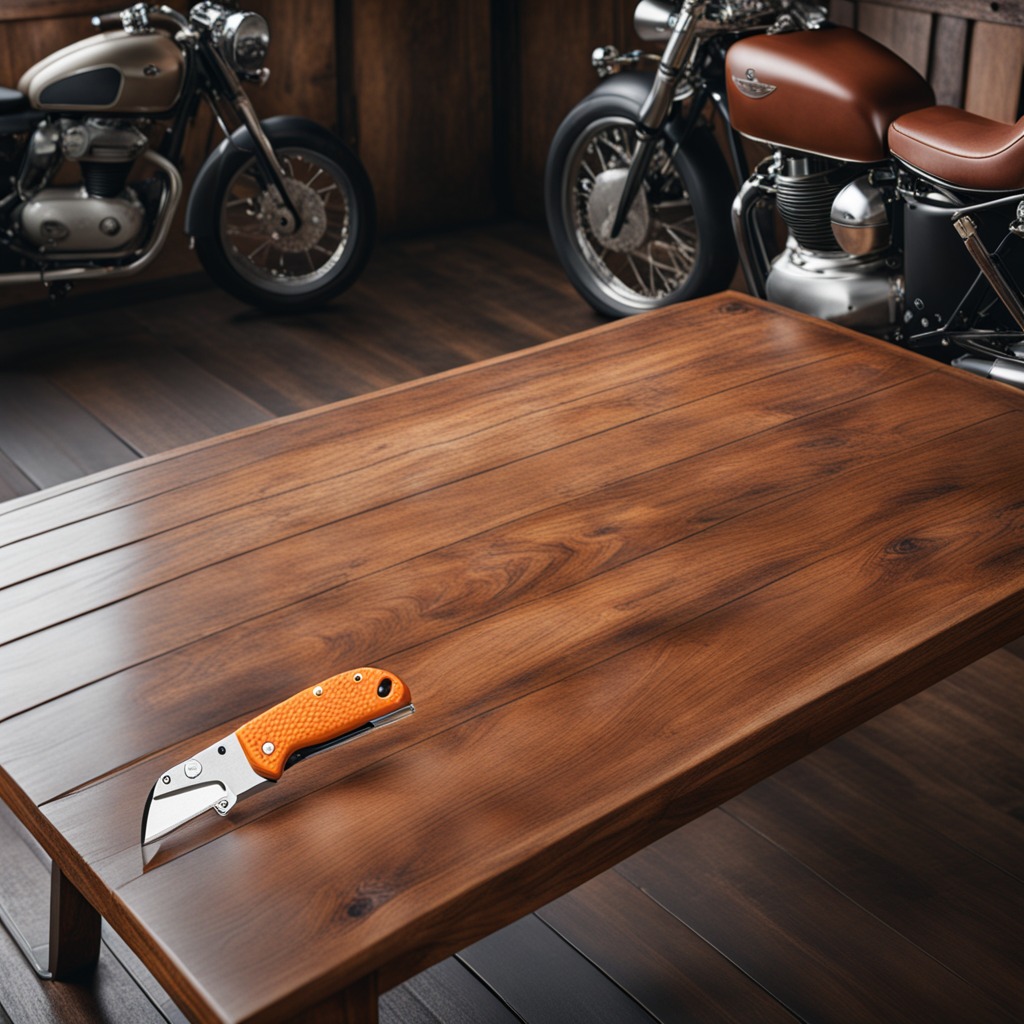
A utility knife lying on an oil-spilled wooden table in a vintage motorcycle garage